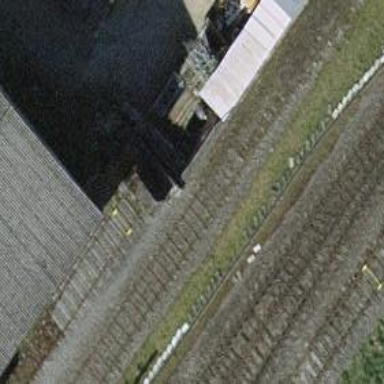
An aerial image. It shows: Rail yard with electrified rails and single track.